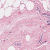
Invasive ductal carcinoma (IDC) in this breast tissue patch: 0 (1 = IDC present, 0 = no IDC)